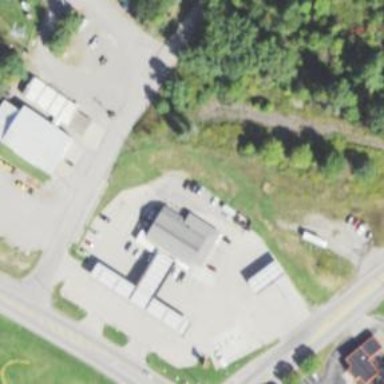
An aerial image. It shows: Convenience shop.